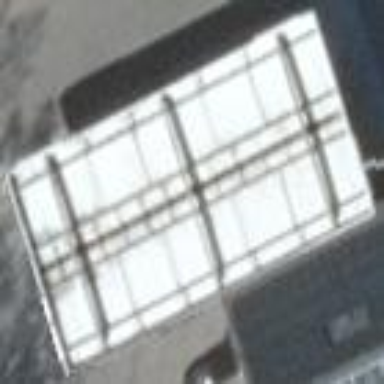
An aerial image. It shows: View of roof of building.